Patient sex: F
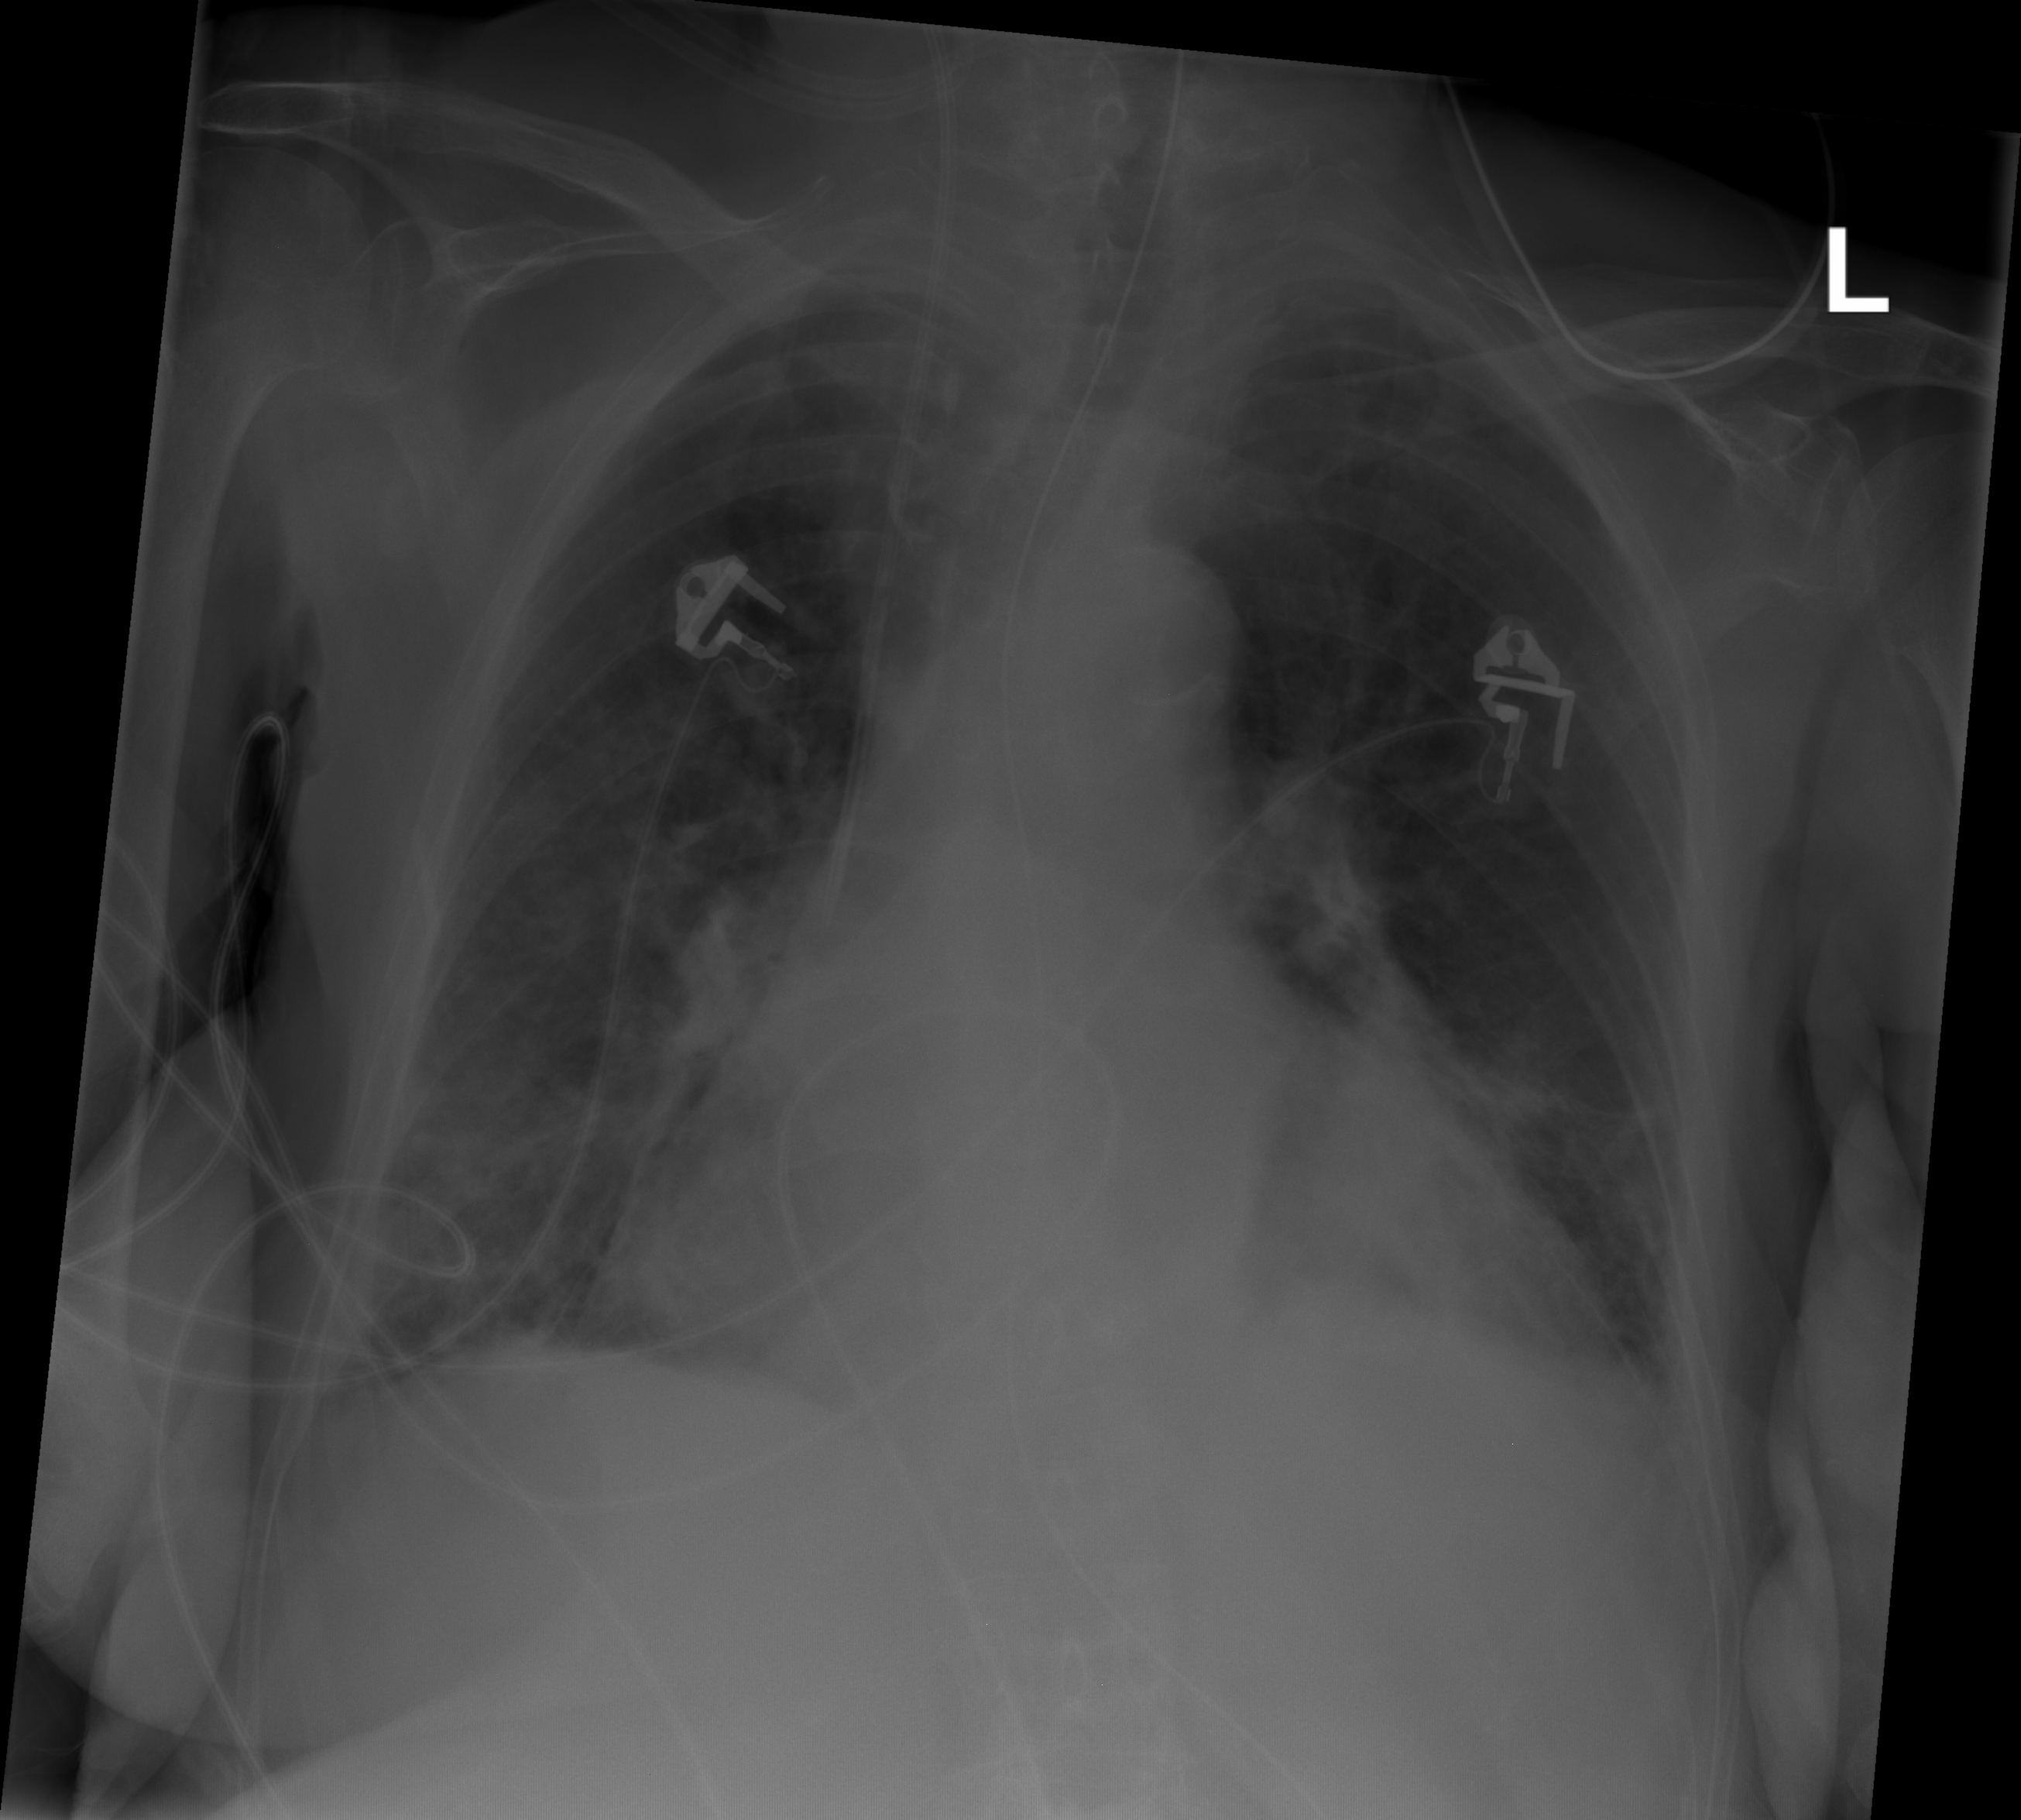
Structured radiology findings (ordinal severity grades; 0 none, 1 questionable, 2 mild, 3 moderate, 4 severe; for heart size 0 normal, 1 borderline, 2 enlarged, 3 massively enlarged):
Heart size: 2
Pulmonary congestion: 3
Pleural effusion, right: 1
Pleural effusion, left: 2
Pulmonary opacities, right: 2
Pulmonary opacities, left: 2
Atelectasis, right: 2
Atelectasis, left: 2